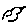
Label: bird